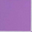
Piece: xx